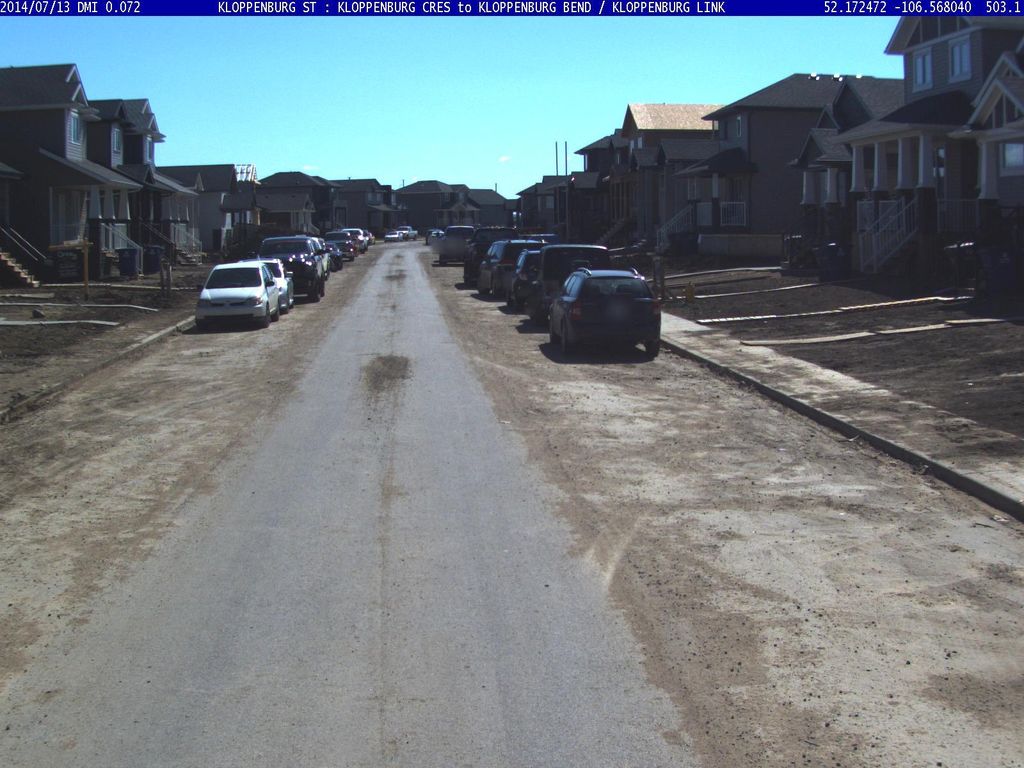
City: saskatoon